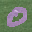
Label: 0